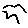
Label: bird